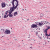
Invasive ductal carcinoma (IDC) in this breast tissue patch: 0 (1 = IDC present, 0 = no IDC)